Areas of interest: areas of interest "Industrial"
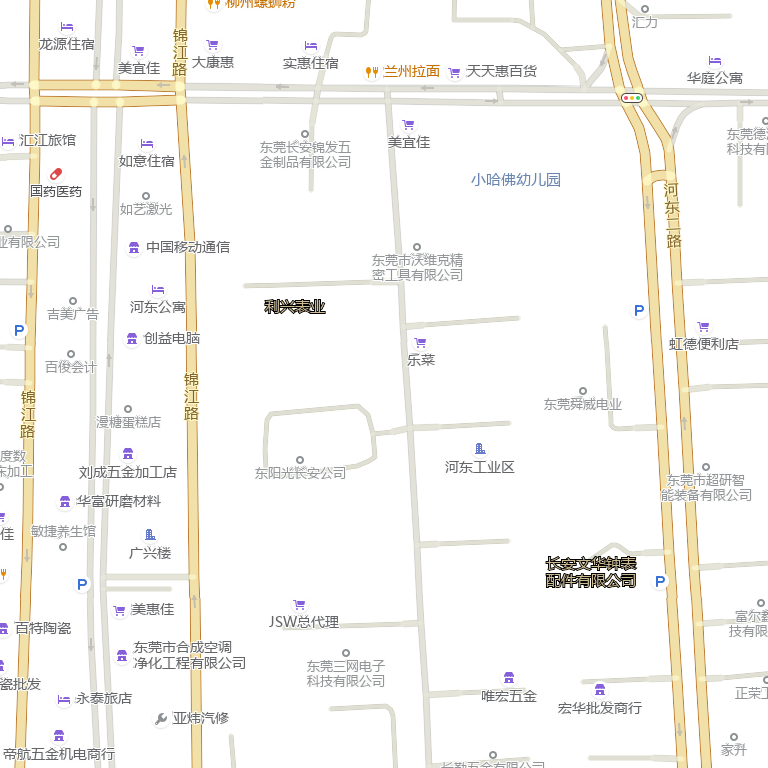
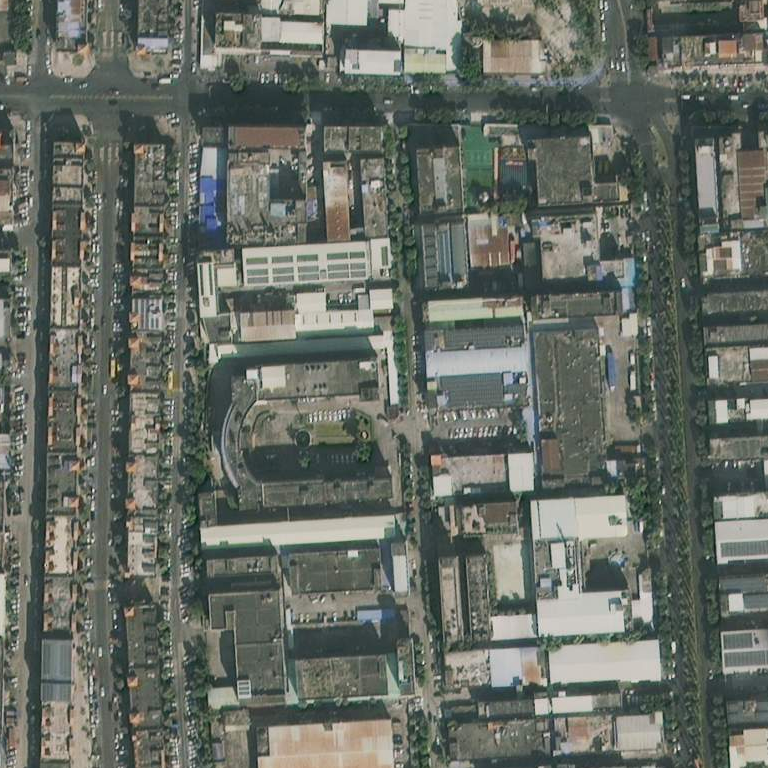